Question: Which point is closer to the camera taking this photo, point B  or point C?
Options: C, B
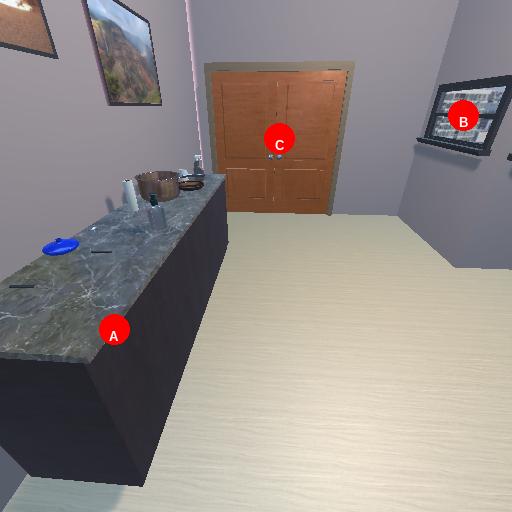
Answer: C